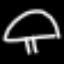
Label: mushroom